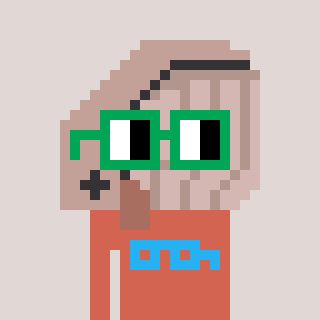
a pixel art character with square green glasses, a whale-shaped head and a peachy-colored body on a warm background